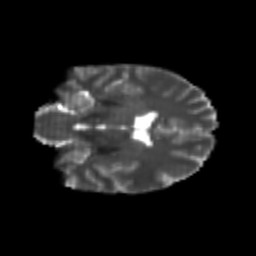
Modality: T2w
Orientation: coronal
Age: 21
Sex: female
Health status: healthy
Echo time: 0.074 s